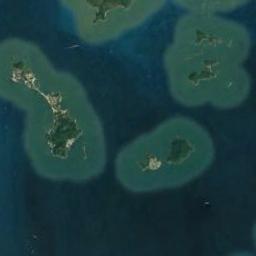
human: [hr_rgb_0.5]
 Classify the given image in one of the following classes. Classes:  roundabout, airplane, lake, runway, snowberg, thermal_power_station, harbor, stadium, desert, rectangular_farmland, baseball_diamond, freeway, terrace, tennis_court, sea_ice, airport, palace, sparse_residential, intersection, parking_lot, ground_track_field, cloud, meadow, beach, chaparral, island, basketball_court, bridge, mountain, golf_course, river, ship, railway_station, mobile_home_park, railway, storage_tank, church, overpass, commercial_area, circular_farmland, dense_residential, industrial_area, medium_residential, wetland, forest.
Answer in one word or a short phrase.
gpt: island